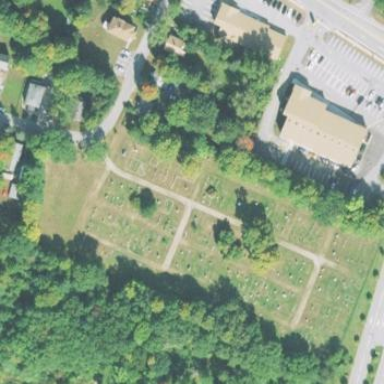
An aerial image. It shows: Private cemetery with the landuse designated as cemetery.